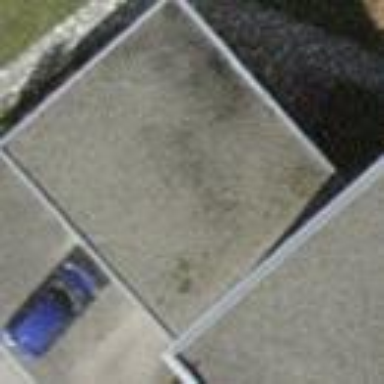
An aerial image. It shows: Group of garages.